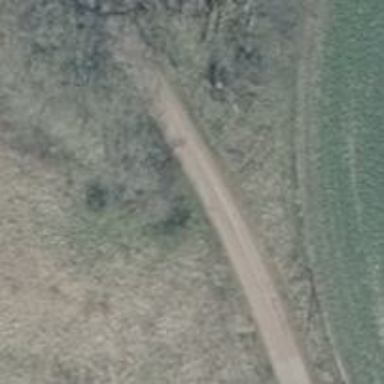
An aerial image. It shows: Unclassified road.